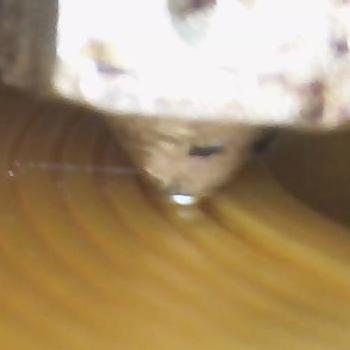
Flow rate: 162%